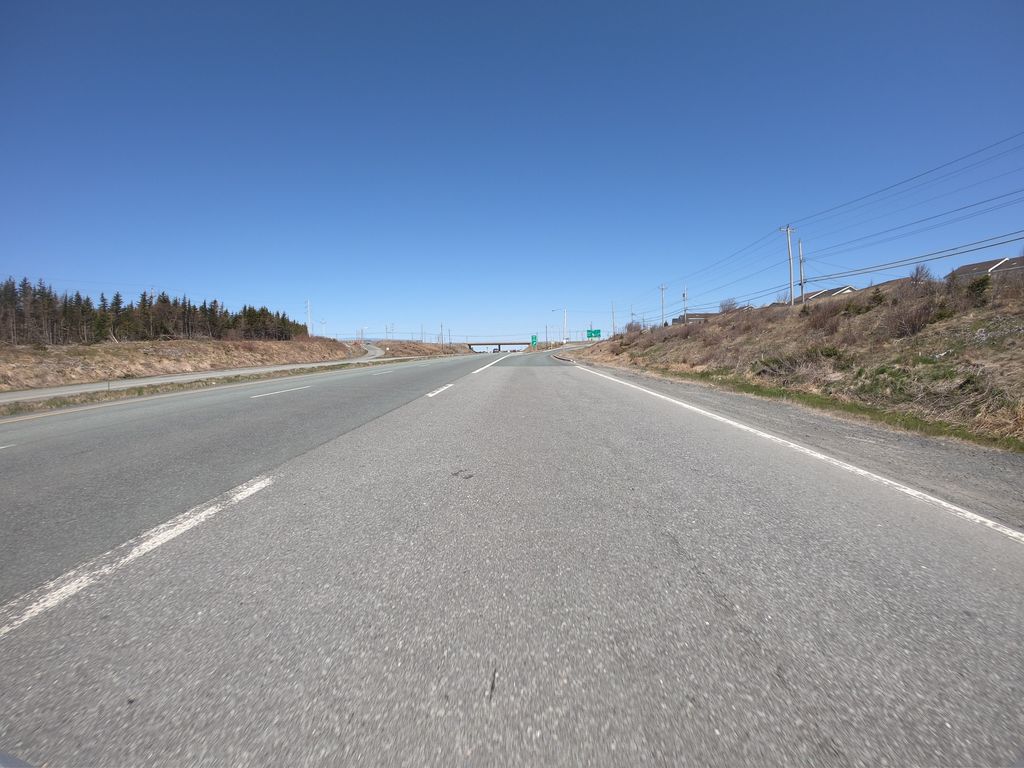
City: st_johns